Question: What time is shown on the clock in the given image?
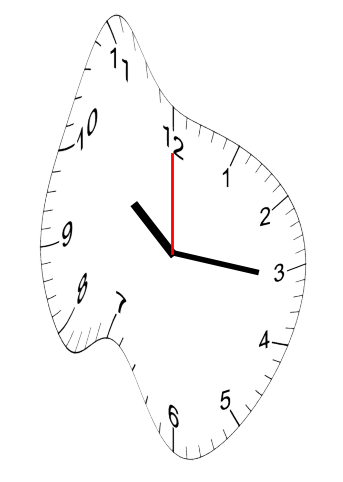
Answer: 10:16:00